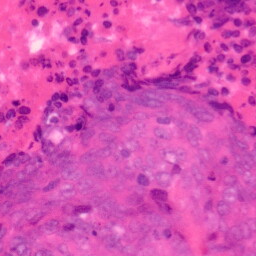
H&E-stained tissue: Colon